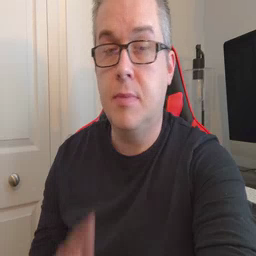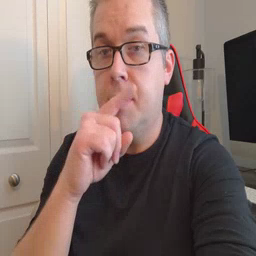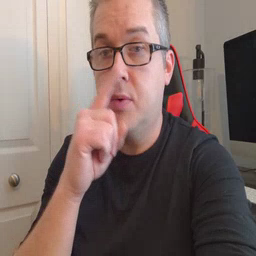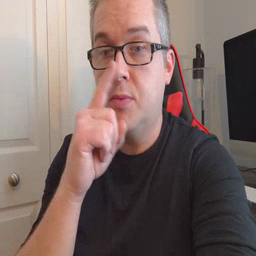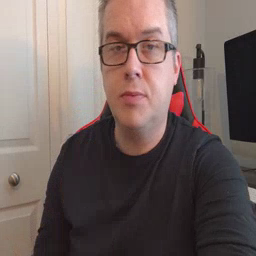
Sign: mouse